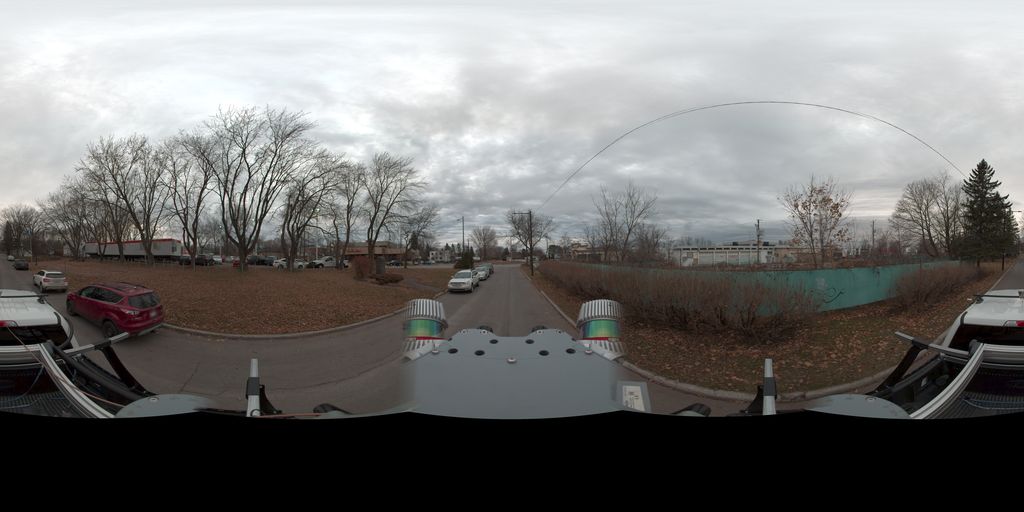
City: quebec_city